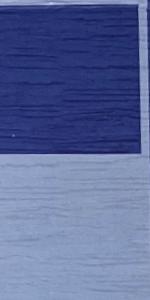
Label: Empty